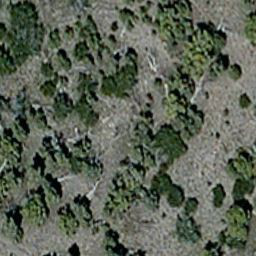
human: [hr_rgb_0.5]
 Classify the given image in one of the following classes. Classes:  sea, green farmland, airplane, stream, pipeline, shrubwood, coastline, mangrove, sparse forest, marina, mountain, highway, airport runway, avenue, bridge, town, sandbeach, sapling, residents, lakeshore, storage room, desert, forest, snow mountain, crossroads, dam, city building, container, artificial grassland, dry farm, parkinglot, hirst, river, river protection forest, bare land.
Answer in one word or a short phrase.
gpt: sparse forest